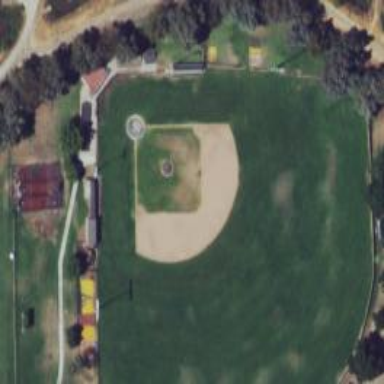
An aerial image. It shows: Baseball pitch for leisure land activities.